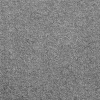
Atmospheric dust classification: dusty